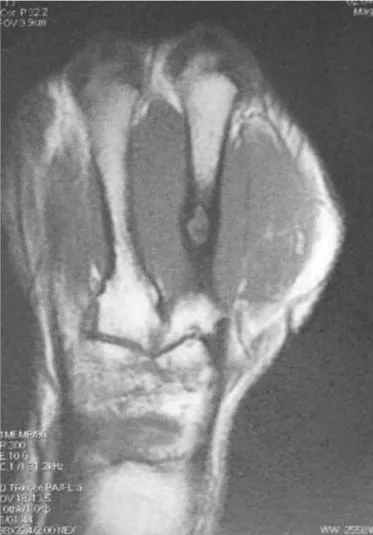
(a,b) MRI of the hand shows an intraosseous second metacarpal geode and the path of the fistula indicated by the black arrow.
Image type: radiology (mri)